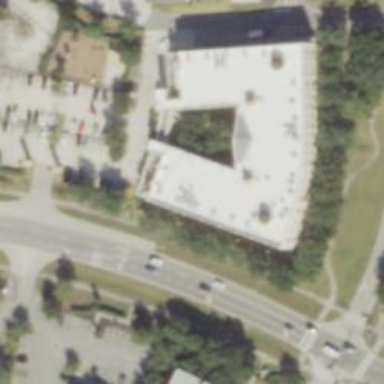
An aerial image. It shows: Building.